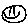
Label: smiley face